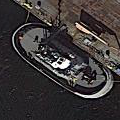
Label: civil